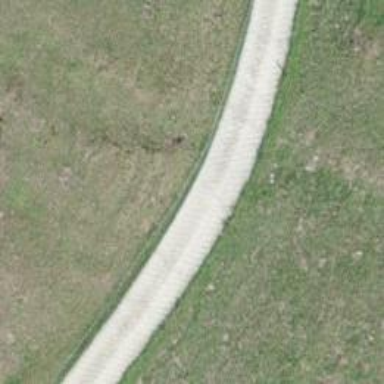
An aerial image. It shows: Track with grade 2 tracktype.